Interaction volume radius: 5 \u00c5
Interaction volume height: 25 \u00c5
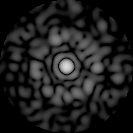
Disorder parameter: 0.8367